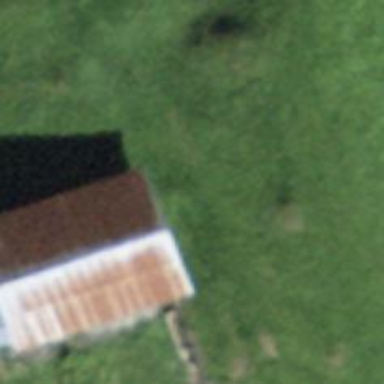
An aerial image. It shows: Rural barn.